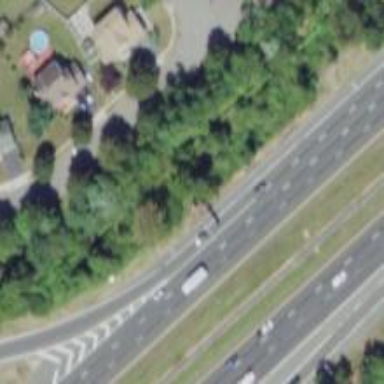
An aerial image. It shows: Motorway junction.